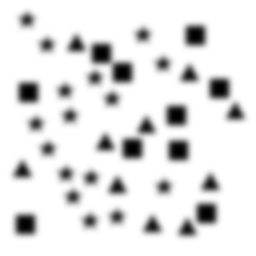
Squares: 10
Triangles: 10
Stars: 16
Total shapes: 36